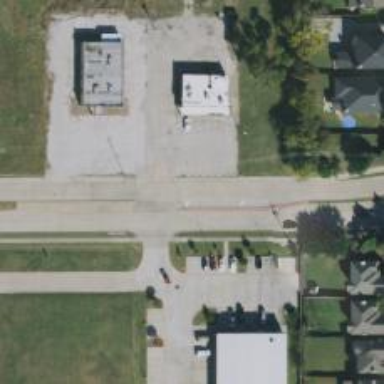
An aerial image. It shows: Secondary road with separate sidewalk.